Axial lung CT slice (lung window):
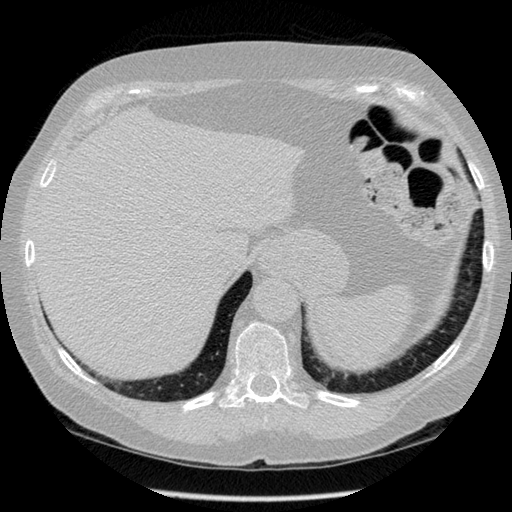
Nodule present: no